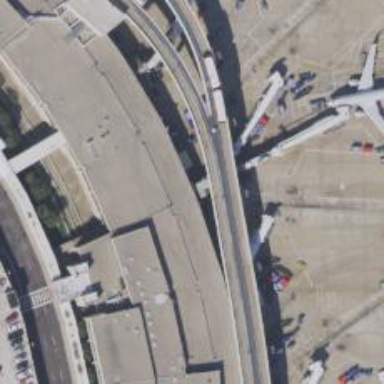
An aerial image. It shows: Airport gate.